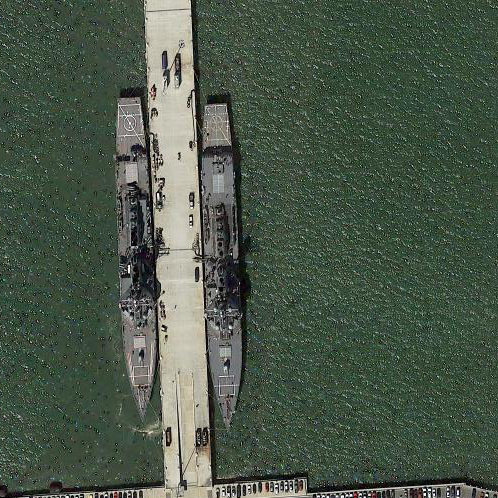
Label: destroyer